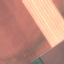
Label: AnnualCrop